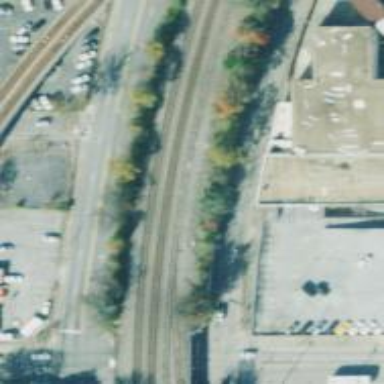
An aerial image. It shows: Railway track.